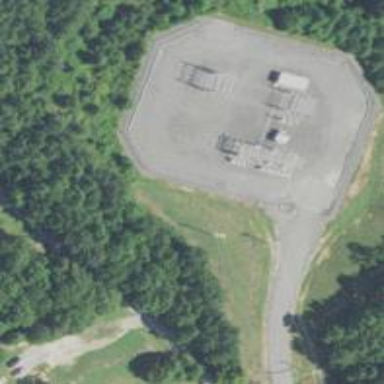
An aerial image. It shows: Distribution substation surrounded by fence.